【题型】填空题　【知识点】平面几何　【难度】medium
已知：如图, $AB$ 为 $\odot O$ 的直径, $AB = 2$, 点 $C$ 与点 $D$ 在 $AB$ 的同侧, 且 $AD \perp AB$, $BC \perp AB$, $AD = 1$, $BC = 3$, 点 $P$ 是 $\odot O$ 上的一动点, 则 $\frac{\sqrt{2}}{2} PD + PC$ 的最小值为 \_\_\_\_\_\_。

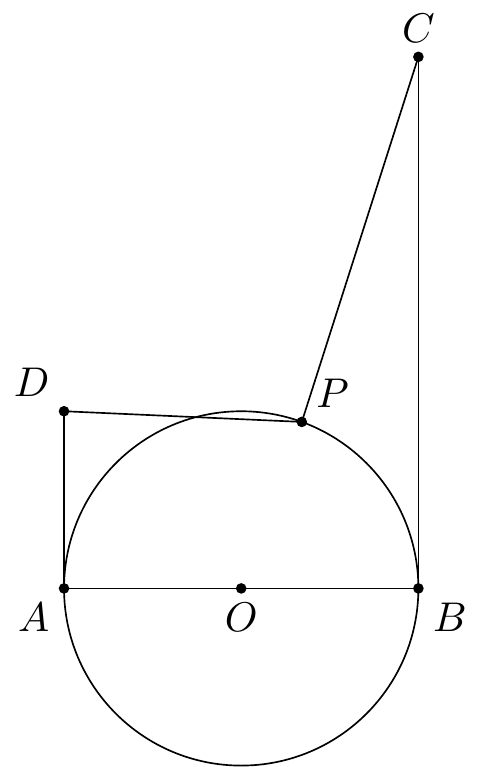
【解答】
解：连接 $OD$,

$\because AB$ 为 $\odot O$ 的直径, $AB = 2$,

$\therefore OA = OB = 1$,

在 Rt$\triangle AOD$ 中, $OA = AD = 1$,

$\therefore OD = \sqrt{AD^2 + OA^2} = \sqrt{2}$, $\angle AOD = 45^\circ$,

在 $OD$ 上截取 $OI = \frac{\sqrt{2}}{2}$, 过 $I$ 作 $IH \perp AB$ 于 $H$, $IG \perp BC$ 于 $G$, 连接 $IP$、$IC$,

$\therefore$ 四边形 $IHBG$ 是矩形, $IH = OH = \frac{\sqrt{2}}{2}OI = \frac{1}{2}$,

$\therefore BG = IH = \frac{1}{2}$, $IG = BH = OH + OB = \frac{3}{2}$,

$\therefore CG = BC - BG = 3 - \frac{1}{2} = \frac{5}{2}$,

在 Rt$\triangle CIG$ 中, $CI = \sqrt{IG^2 + CG^2} = \sqrt{(\frac{3}{2})^2 + (\frac{5}{2})^2} = \frac{\sqrt{34}}{2}$,

$\therefore$ $\frac{OL}{OP} = \frac{OP}{OD} = \frac{\sqrt{2}}{2}$，$\angle POD$ 是公共角，

$\therefore \triangle POI \sim \triangle DOP$,

$\therefore \frac{PI}{PD} = \frac{OP}{OD} = \frac{\sqrt{2}}{2}$,

$\therefore PI = \frac{\sqrt{2}}{2}PD$,

$\therefore \frac{\sqrt{2}}{2}PD + PC = PI + PC \geq IC$,

当 $C$、$P$、$I$ 共线时取等号,

故 $\frac{\sqrt{2}}{2}PD + PC$ 的最小值为 $CI = \frac{\sqrt{34}}{2}$。

故答案为：$\frac{\sqrt{34}}{2}$。

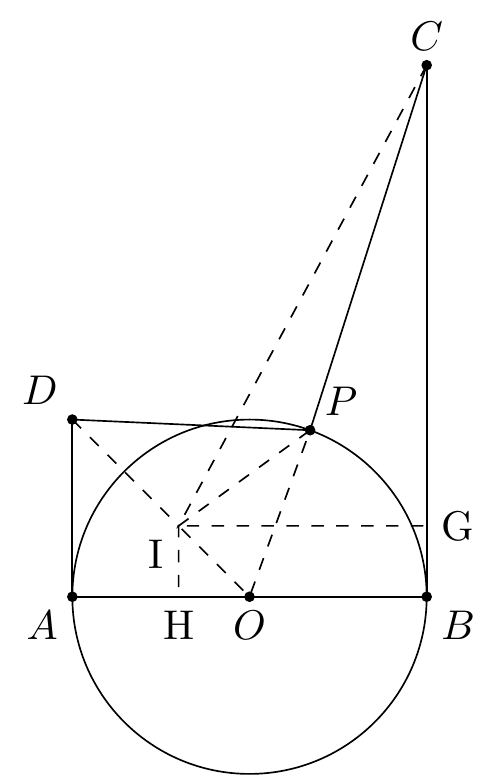